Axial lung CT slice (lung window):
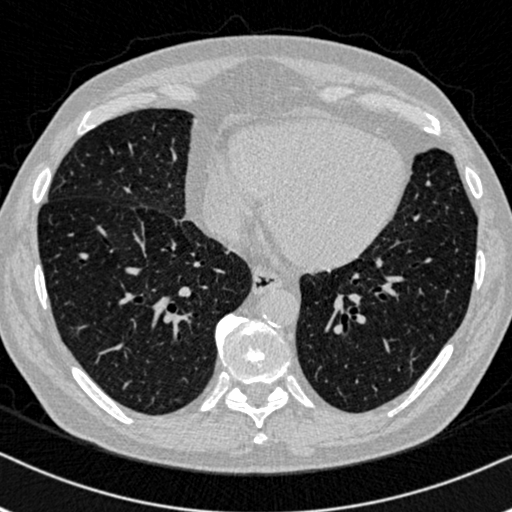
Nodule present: no